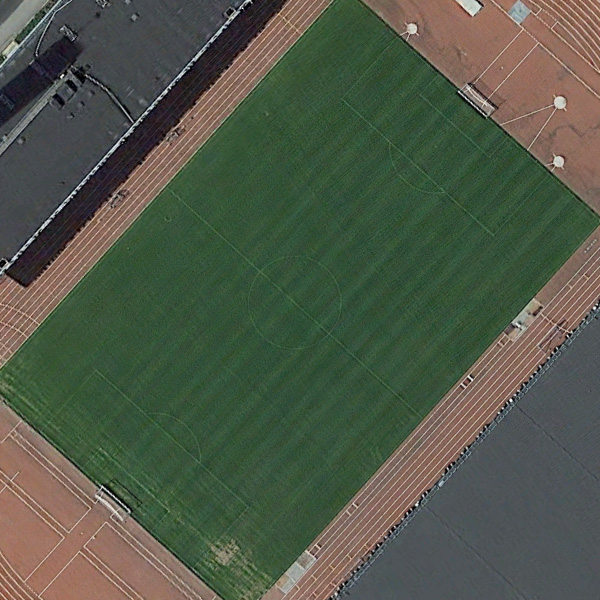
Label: Playground